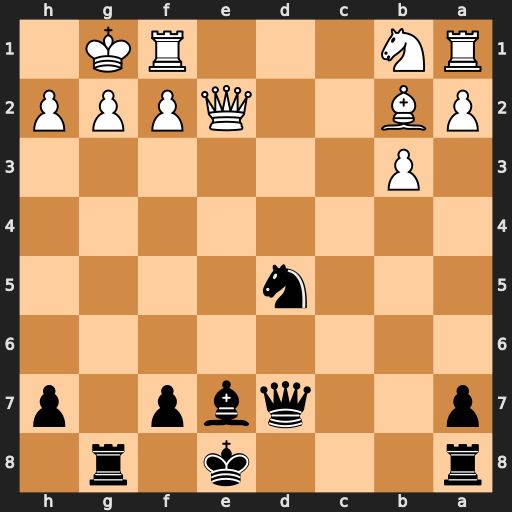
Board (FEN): r3k1r1/p2qbp1p/8/3n4/8/1P6/PB2QPPP/RN3RK1
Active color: b
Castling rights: q
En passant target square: -
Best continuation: Rxg2+ Kh1 Qh3 Be5 Rxh2+ Bxh2 Nf4 Qe4 Qxf1+